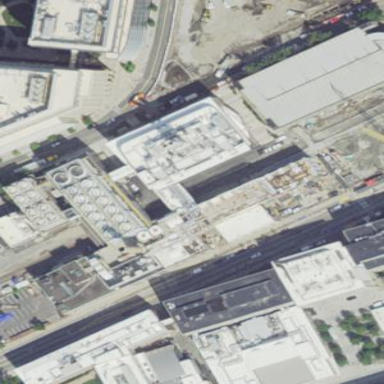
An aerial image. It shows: Office building with white roof.